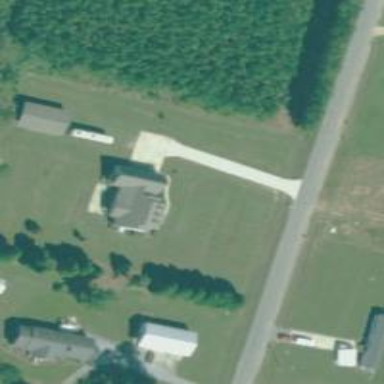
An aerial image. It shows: Driveway leading to service road.